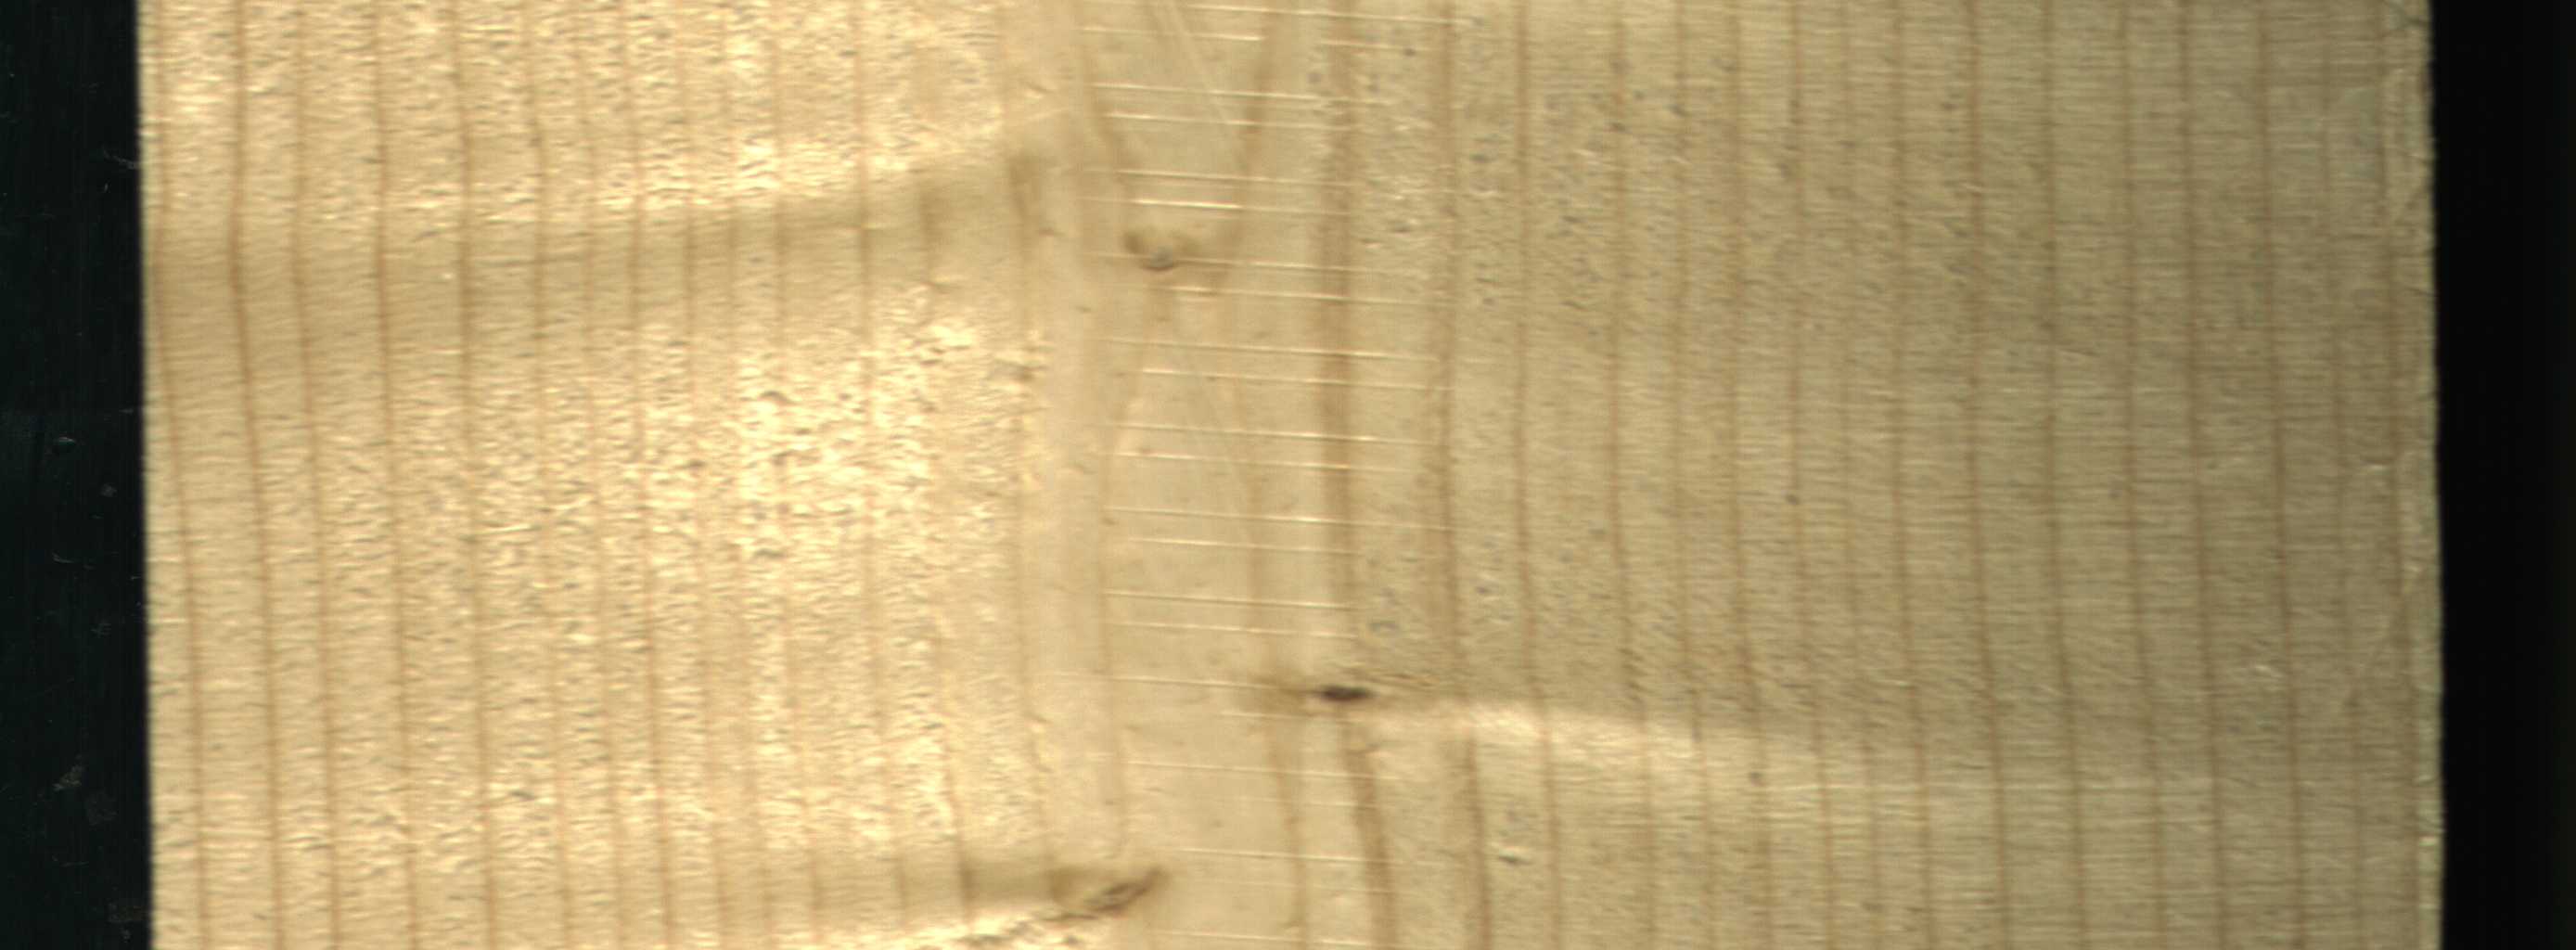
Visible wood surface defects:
Live_Knot
Live_Knot